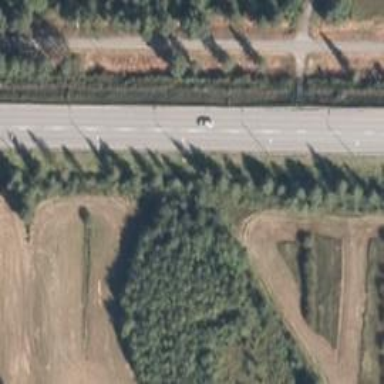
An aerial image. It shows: Asphalt trunk link road.